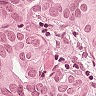
Metastatic tissue present: yes